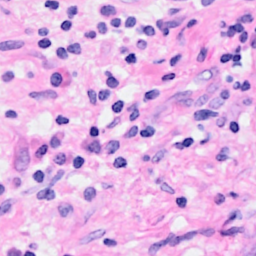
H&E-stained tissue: Breast